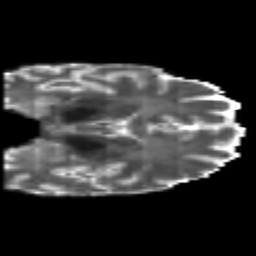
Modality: T2w
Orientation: coronal
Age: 34
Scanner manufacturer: philips
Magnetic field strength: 3 T
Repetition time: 8.6 s
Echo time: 0.127 s